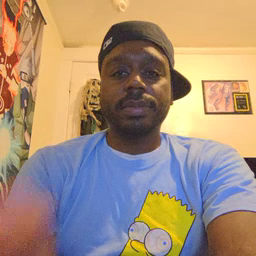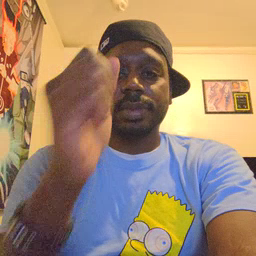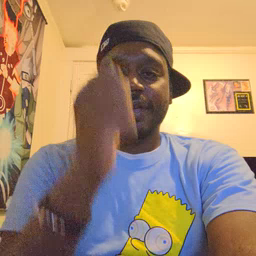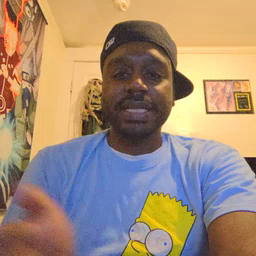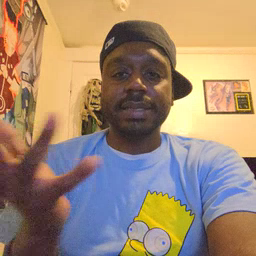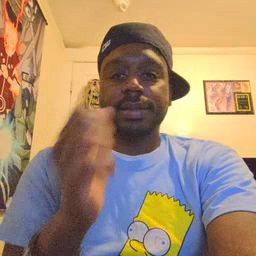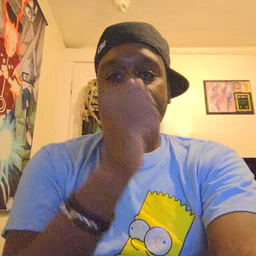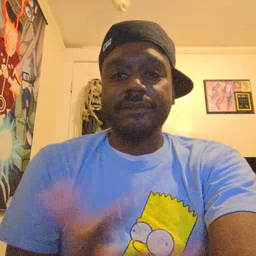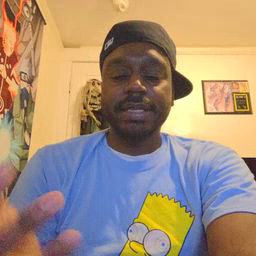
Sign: every